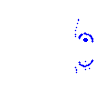
Particle: pion